Interaction volume radius: 5 \u00c5
Interaction volume height: 15 \u00c5
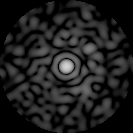
Disorder parameter: 0.862